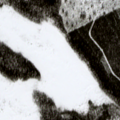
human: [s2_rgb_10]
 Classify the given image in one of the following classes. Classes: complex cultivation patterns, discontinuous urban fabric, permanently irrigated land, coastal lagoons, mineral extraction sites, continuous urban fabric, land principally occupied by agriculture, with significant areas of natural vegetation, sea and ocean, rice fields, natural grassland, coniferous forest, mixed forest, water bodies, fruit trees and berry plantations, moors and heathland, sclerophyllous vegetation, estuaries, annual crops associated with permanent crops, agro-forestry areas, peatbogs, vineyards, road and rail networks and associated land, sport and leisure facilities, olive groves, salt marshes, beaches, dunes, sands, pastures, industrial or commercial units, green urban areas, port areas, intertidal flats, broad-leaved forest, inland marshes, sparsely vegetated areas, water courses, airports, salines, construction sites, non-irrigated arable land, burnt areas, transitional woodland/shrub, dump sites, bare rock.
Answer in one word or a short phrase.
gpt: coniferous forest, transitional woodland/shrub, peatbogs